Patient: sex F, age 60
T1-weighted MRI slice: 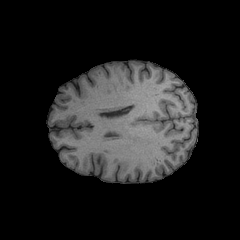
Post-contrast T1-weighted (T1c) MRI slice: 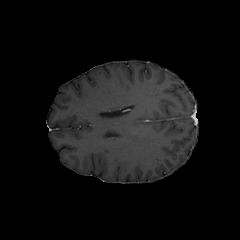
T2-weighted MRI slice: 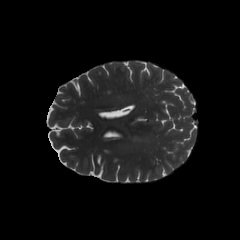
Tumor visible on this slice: yes
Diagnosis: Glioblastoma, IDH-wildtype
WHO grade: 4